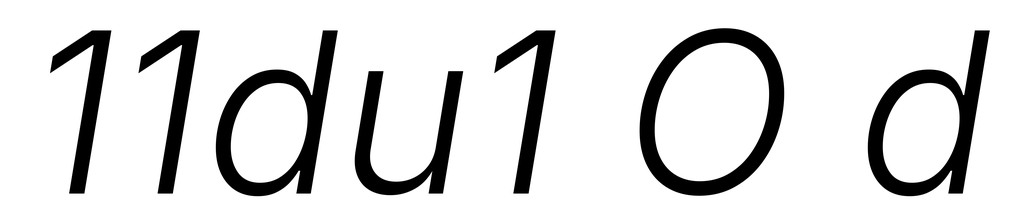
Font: Inter-Italic_Light_Italic